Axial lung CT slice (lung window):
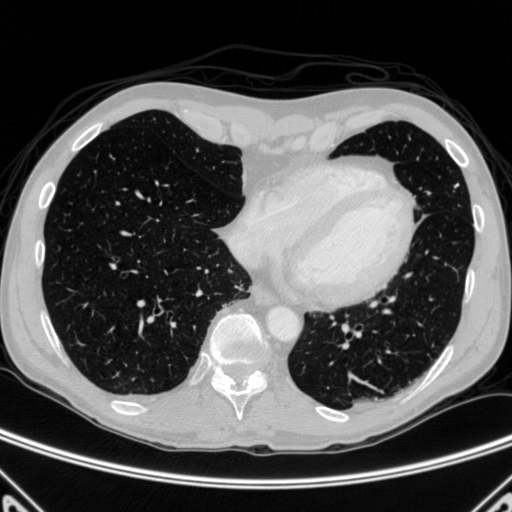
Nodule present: yes
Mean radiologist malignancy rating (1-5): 1